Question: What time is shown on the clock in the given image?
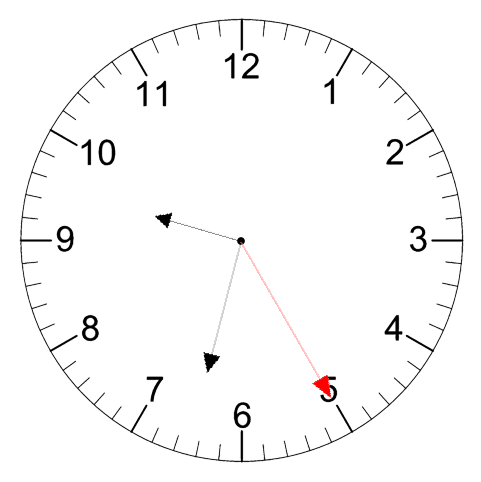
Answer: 09:32:25